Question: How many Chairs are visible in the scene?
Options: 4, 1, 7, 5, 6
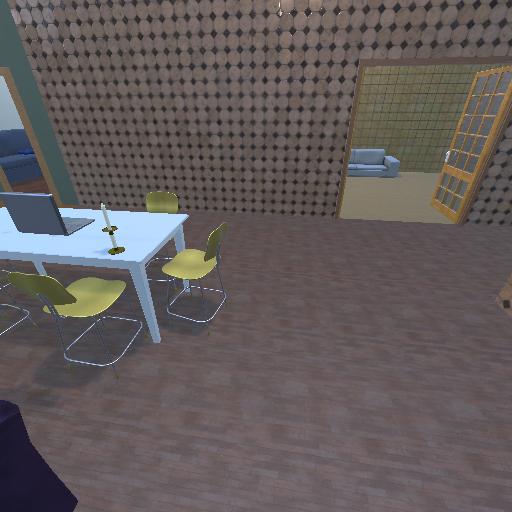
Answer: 4